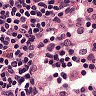
Metastatic tissue present: no